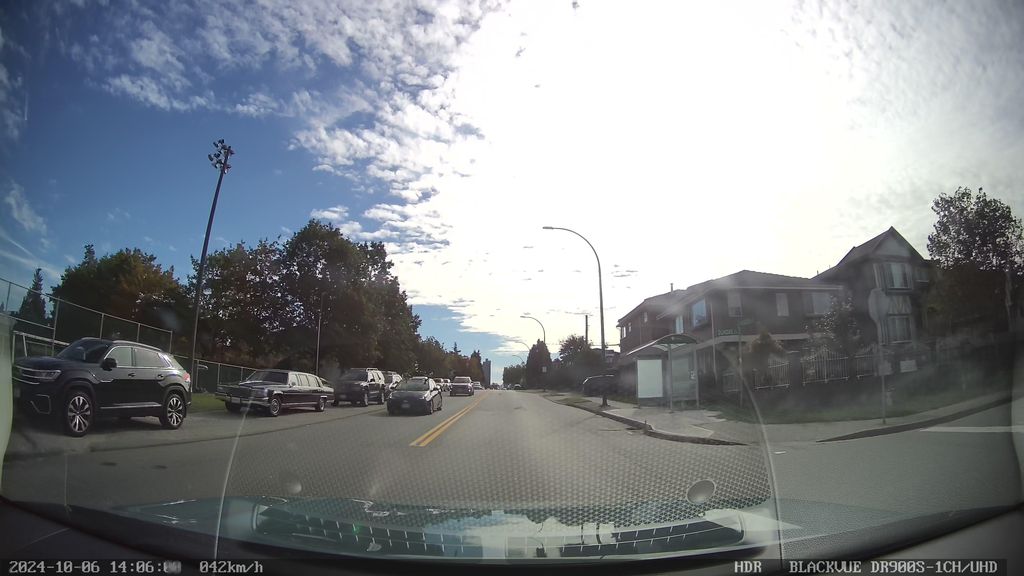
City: vancouver